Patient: sex M, age 64
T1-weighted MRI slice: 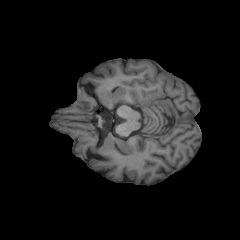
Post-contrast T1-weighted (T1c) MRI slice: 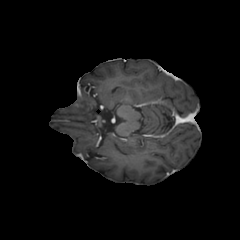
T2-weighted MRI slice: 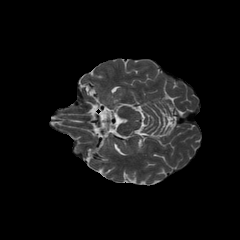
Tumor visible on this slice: no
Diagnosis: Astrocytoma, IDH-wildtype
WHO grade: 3